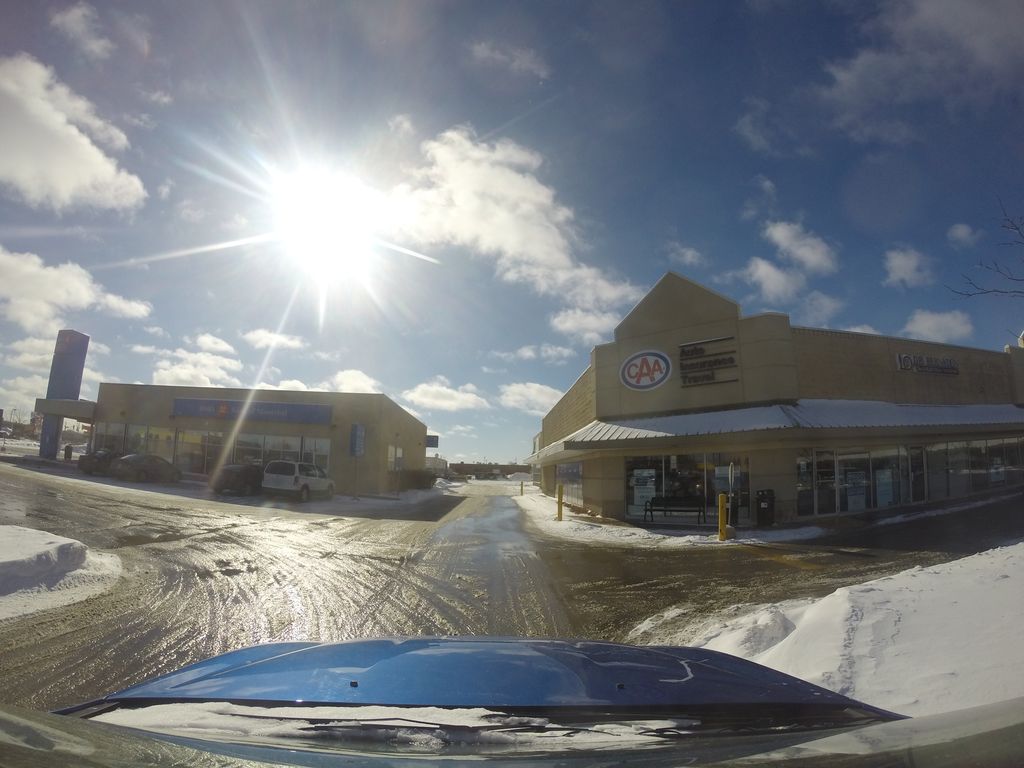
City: kitchener-waterloo